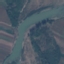
Label: River